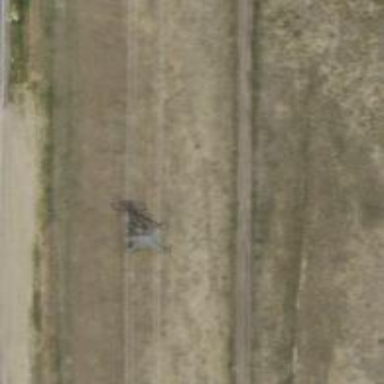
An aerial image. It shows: Lattice structure tower used for power transmission.